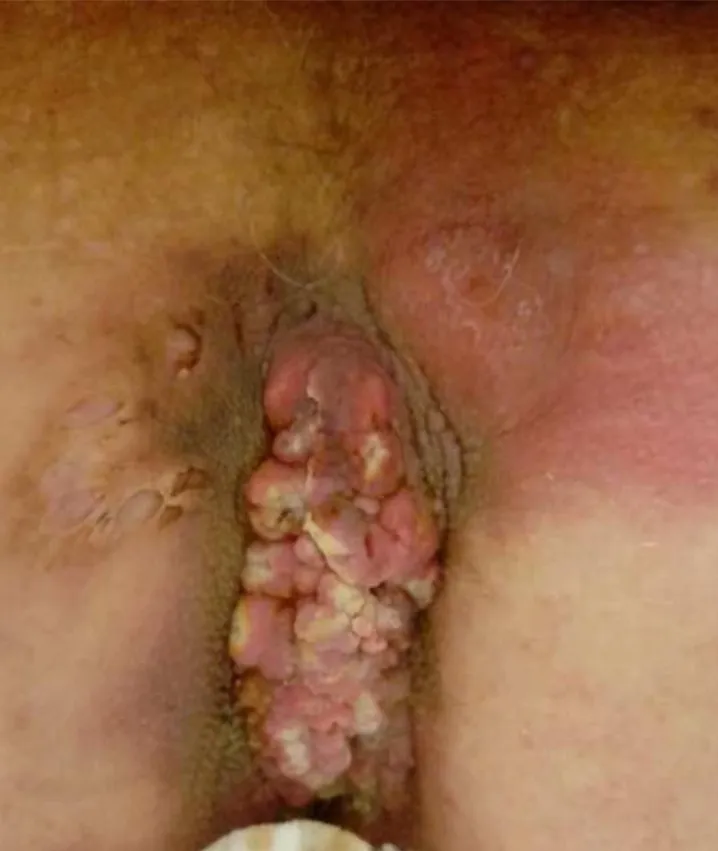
Ulcerated mass in the sacrococcigeal area.
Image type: medical_photograph (other_medical_photograph)